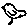
Label: bird